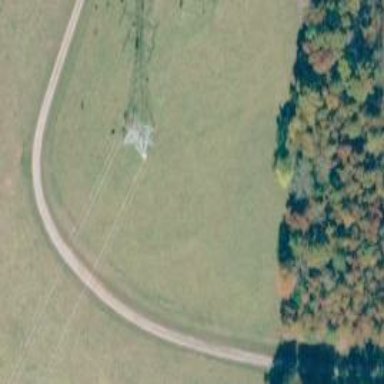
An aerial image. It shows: Lattice structure tower used for power transmission.